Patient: sex M, age 48
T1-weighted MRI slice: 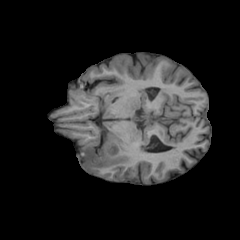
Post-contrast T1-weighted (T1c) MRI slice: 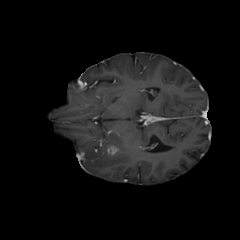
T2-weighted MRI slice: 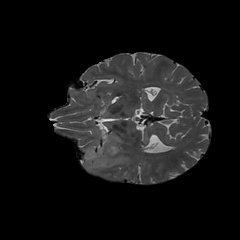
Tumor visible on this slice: yes
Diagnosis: Glioblastoma, IDH-wildtype
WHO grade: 4